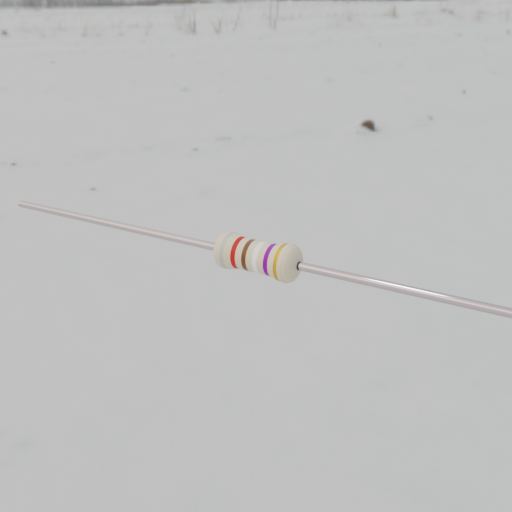
Resistor colour bands (in order): silver, red, brown, white, violet, gold